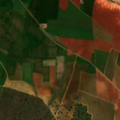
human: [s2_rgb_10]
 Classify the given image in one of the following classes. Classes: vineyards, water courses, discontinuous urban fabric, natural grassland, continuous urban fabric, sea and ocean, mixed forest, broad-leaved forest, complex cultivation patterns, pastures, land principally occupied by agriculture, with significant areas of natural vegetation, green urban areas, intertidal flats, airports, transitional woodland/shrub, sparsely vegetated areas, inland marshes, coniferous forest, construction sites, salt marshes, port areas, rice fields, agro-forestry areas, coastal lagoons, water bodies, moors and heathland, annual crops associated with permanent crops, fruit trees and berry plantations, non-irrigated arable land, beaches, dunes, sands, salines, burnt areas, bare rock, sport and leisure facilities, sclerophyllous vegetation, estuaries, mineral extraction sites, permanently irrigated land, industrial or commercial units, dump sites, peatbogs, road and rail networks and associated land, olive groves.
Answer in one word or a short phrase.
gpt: non-irrigated arable land, olive groves, agro-forestry areas